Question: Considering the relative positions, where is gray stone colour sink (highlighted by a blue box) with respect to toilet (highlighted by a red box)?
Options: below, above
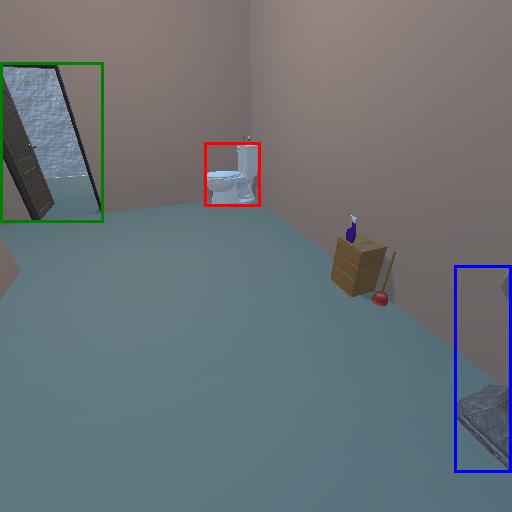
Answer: below